Question: I am currently writing automated scripts to test an application. On one side of the site I log in using a css selector that points to a log in form. However, on the back end, the login form is a generic security authentication modal (See below). My question is how do I select the fields for the modal in my script so that my automated script can run?

Thanks,
JD
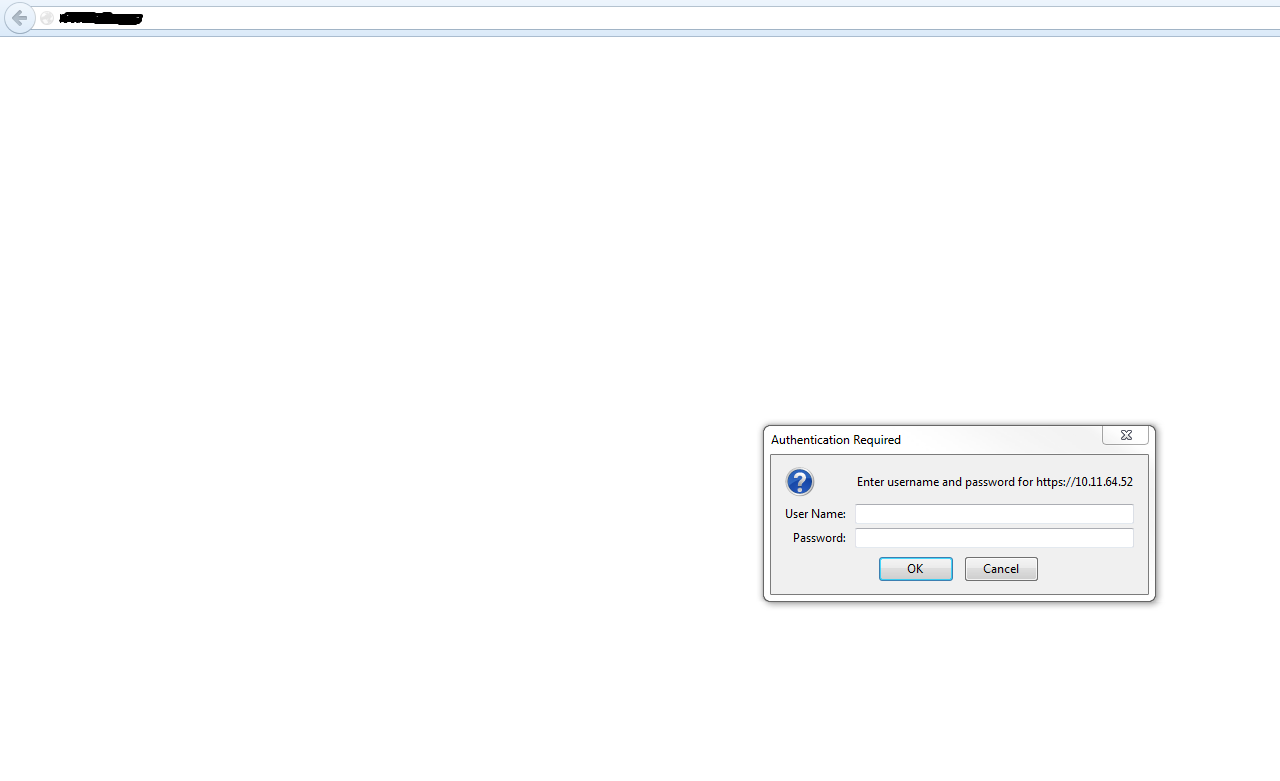
Answer: You can provide the credentials for http basic auth as part of the url:
'''
http://myUsername:myPassword@www.example.com
'''